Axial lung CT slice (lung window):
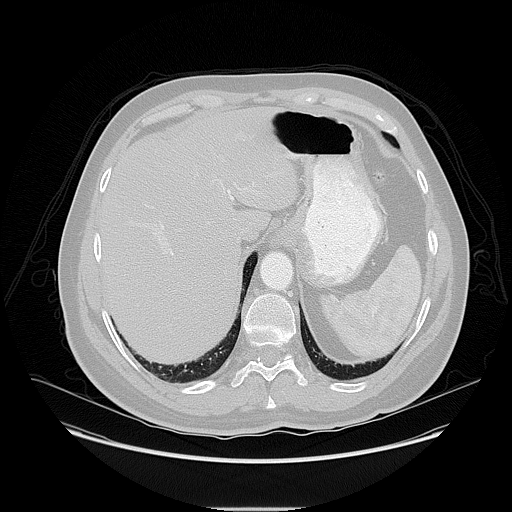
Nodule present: no